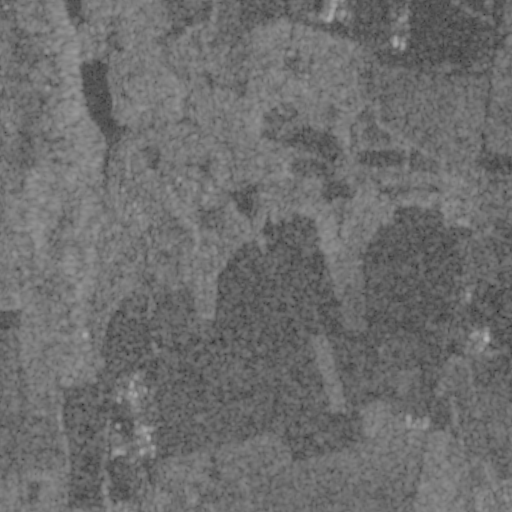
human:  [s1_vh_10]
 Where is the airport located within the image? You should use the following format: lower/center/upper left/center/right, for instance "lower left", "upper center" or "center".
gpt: The airport is located in the lower right of the image.
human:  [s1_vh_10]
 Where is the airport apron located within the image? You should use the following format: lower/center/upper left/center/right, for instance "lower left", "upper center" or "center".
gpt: The airport apron is located in the center right of the image.
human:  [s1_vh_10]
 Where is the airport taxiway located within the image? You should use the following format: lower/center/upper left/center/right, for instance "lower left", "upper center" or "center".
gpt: The airport taxiway is located in the center right of the image.
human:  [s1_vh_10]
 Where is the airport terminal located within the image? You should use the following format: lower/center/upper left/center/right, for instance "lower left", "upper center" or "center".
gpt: The airport terminal is located in the center right of the image.
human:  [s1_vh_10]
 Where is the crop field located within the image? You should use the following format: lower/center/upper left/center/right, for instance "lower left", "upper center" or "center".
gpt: The crop field is located in the upper of the image.
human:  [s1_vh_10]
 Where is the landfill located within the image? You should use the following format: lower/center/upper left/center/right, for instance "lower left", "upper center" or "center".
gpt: The landfill is located in the lower left of the image.
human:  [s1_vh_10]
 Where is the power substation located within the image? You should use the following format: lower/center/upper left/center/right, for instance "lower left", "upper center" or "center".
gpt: The power substation is located in the center right of the image.
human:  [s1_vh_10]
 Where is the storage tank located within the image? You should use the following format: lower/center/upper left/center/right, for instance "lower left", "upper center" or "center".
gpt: The storage tank is located in the lower right of the image.
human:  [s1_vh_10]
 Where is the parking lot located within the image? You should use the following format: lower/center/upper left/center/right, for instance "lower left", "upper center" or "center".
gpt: There is no parking lot in the image.

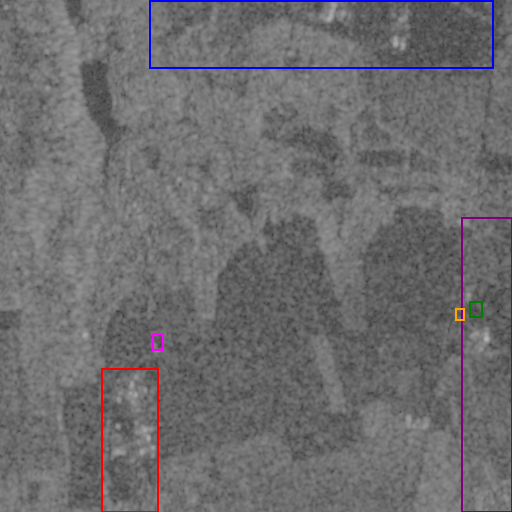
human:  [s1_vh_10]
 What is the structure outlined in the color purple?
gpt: The structure outlined in purple is an airport.
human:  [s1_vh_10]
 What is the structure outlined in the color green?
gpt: The structure outlined in green is an airport apron.
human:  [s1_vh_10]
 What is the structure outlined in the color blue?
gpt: The structure outlined in blue is a crop field.
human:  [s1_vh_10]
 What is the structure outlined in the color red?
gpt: The structure outlined in red is a landfill.
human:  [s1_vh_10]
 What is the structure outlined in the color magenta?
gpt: The structure outlined in magenta is a park.
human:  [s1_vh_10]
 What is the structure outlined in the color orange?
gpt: The structure outlined in orange is a parking lot.
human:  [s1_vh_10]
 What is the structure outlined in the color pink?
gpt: There is no pink outline.